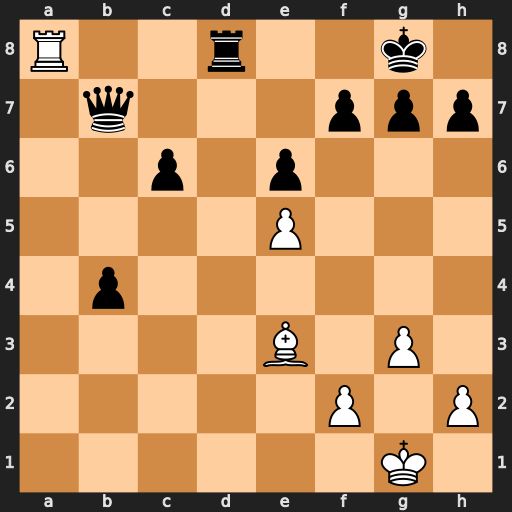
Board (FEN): R2r2k1/1q3ppp/2p1p3/4P3/1p6/4B1P1/5P1P/6K1
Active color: w
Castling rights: -
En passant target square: -
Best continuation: Rxd8#